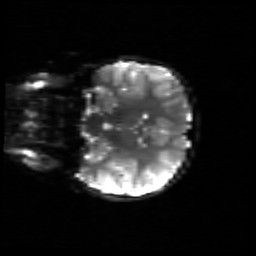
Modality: sbref
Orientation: coronal
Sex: female
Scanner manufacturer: siemens
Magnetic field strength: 3 T
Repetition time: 5 s
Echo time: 0.071 s